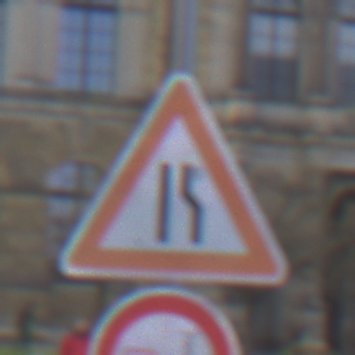
Verkehrszeichen: EinseitigVerengteFahrbahnRechts
Zusatzzeichen unten: VerbotUeberholenEinspurigeFahrzeuge
Umgebung: Outdoor, Urban
Tageszeit: MorningAfternoon
Wetter: PartlyCloudy
Licht: Natural
Jahreszeit: NotSpecified
Kontrast: LowContrast